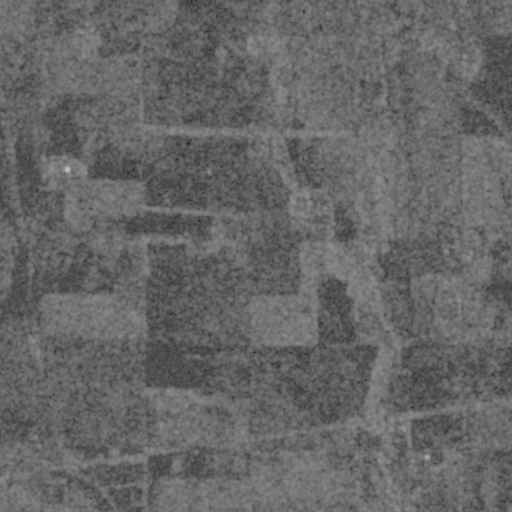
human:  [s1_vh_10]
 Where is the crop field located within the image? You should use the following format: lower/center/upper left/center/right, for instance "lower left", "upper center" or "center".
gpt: The crop field is located in the lower right of the image.
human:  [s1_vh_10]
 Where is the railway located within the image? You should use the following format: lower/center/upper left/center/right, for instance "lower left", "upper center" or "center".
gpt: The railway is located in the lower of the image.
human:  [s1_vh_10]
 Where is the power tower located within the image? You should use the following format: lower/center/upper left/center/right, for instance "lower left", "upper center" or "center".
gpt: There is no power tower in the image.

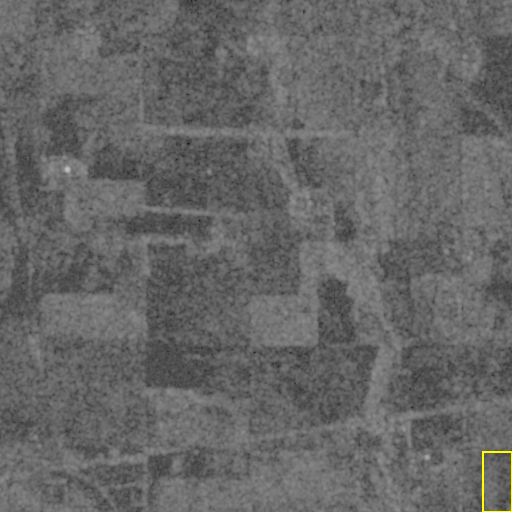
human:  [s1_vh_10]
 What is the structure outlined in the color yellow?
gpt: The structure outlined in yellow is a crop field.
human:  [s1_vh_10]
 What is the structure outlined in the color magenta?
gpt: There is no magenta outline.